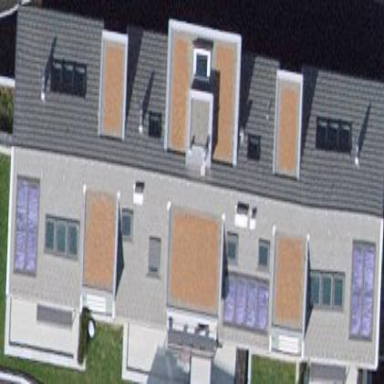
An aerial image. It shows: Gabled roof on building that houses apartments.